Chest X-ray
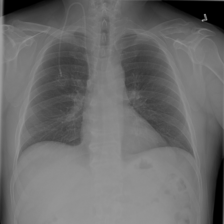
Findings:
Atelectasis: negative
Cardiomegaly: negative
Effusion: negative
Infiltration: negative
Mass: negative
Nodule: negative
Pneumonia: negative
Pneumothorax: negative
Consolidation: negative
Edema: negative
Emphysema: negative
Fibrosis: negative
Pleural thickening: negative
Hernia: negative